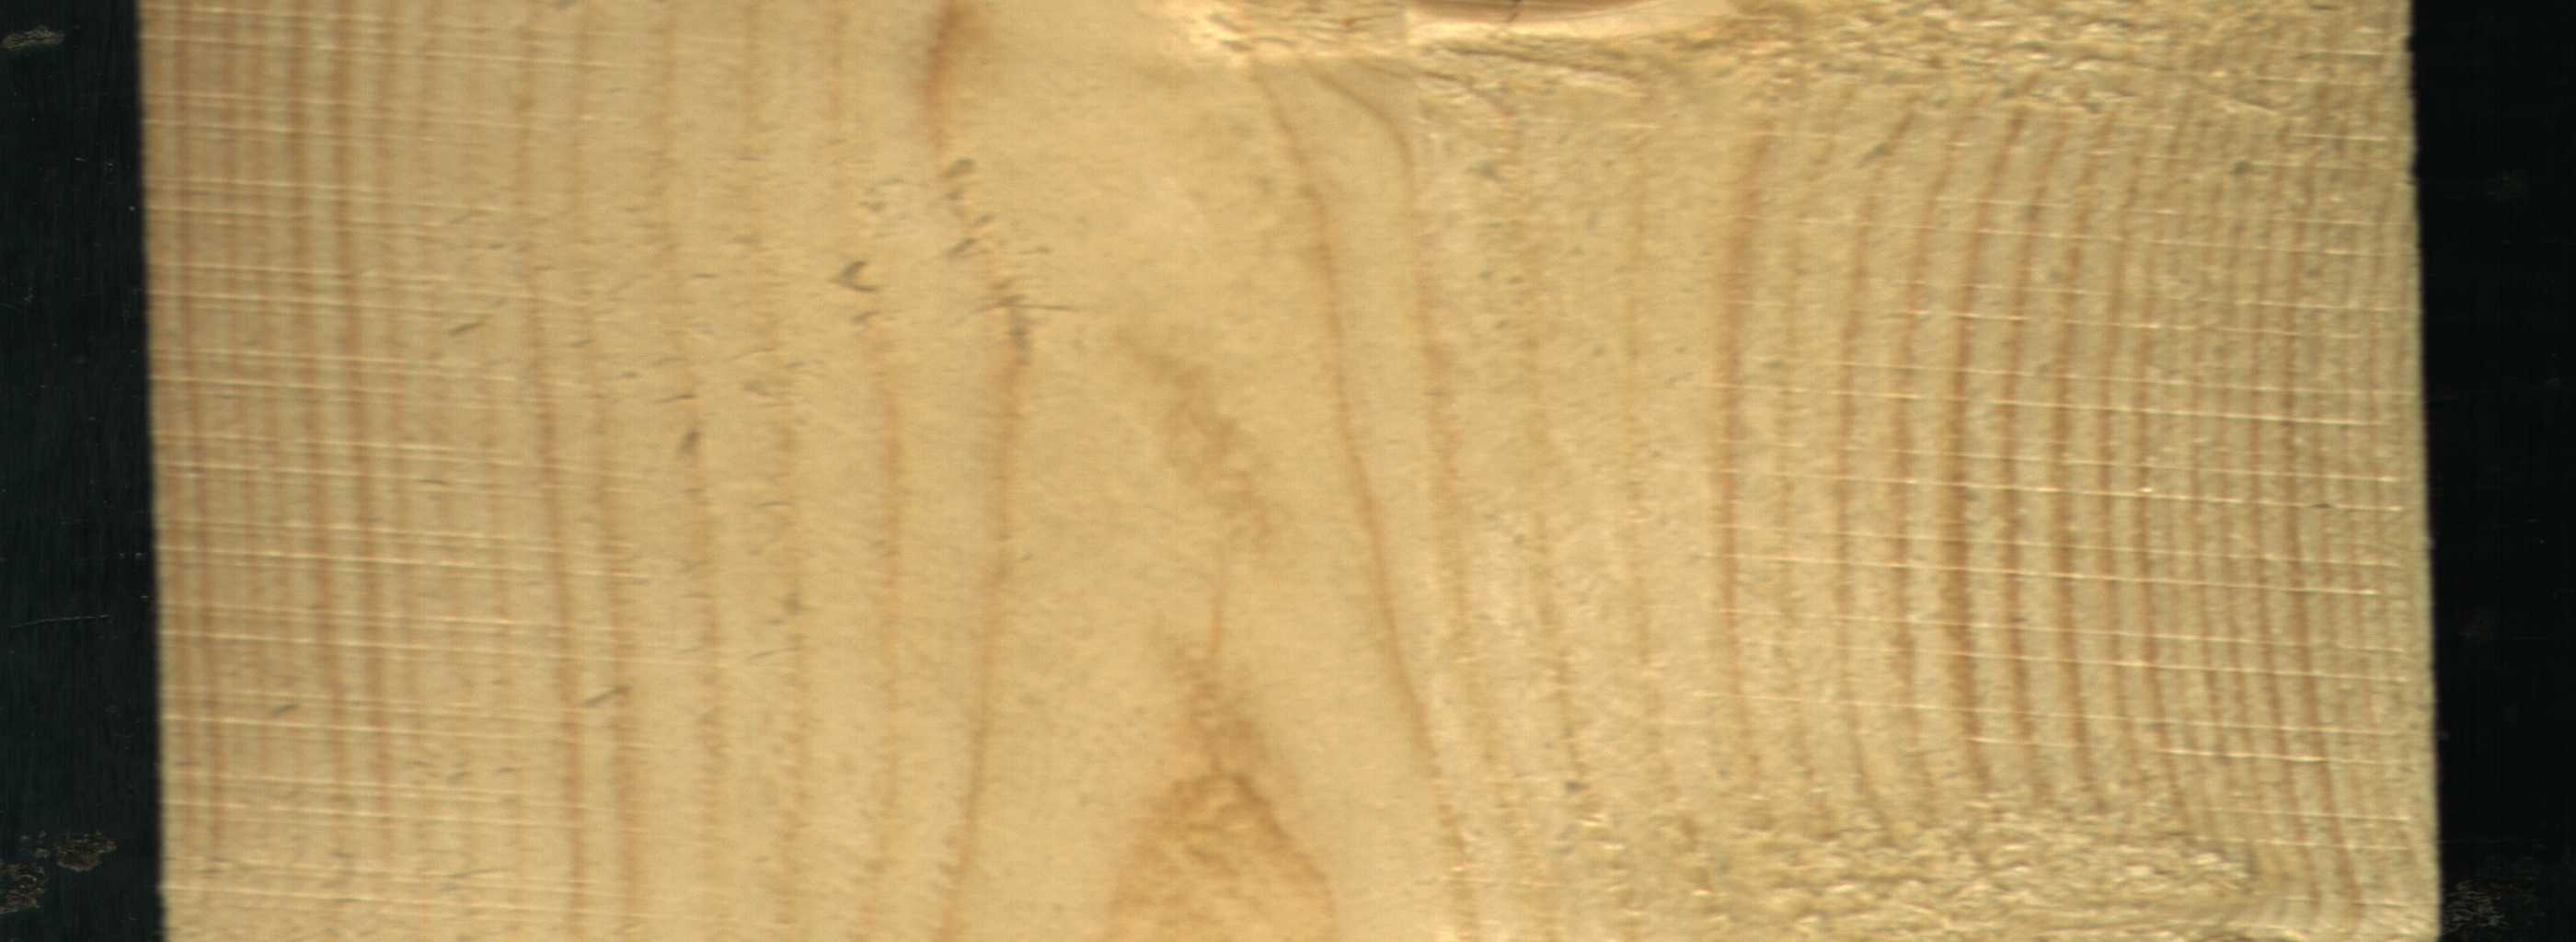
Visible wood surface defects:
Live_Knot